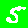
Digit: 5